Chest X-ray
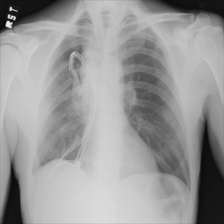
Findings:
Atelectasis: negative
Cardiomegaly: negative
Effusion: negative
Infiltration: negative
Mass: negative
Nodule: negative
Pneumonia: negative
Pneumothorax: positive
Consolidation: negative
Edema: negative
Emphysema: negative
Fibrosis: negative
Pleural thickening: negative
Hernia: negative